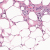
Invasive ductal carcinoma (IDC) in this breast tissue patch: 0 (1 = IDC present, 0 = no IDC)